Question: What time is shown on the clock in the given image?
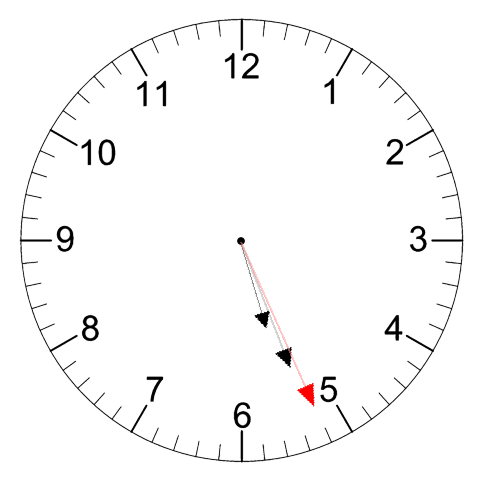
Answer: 05:26:26